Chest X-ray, PA view. Patient: 54 years old, sex M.
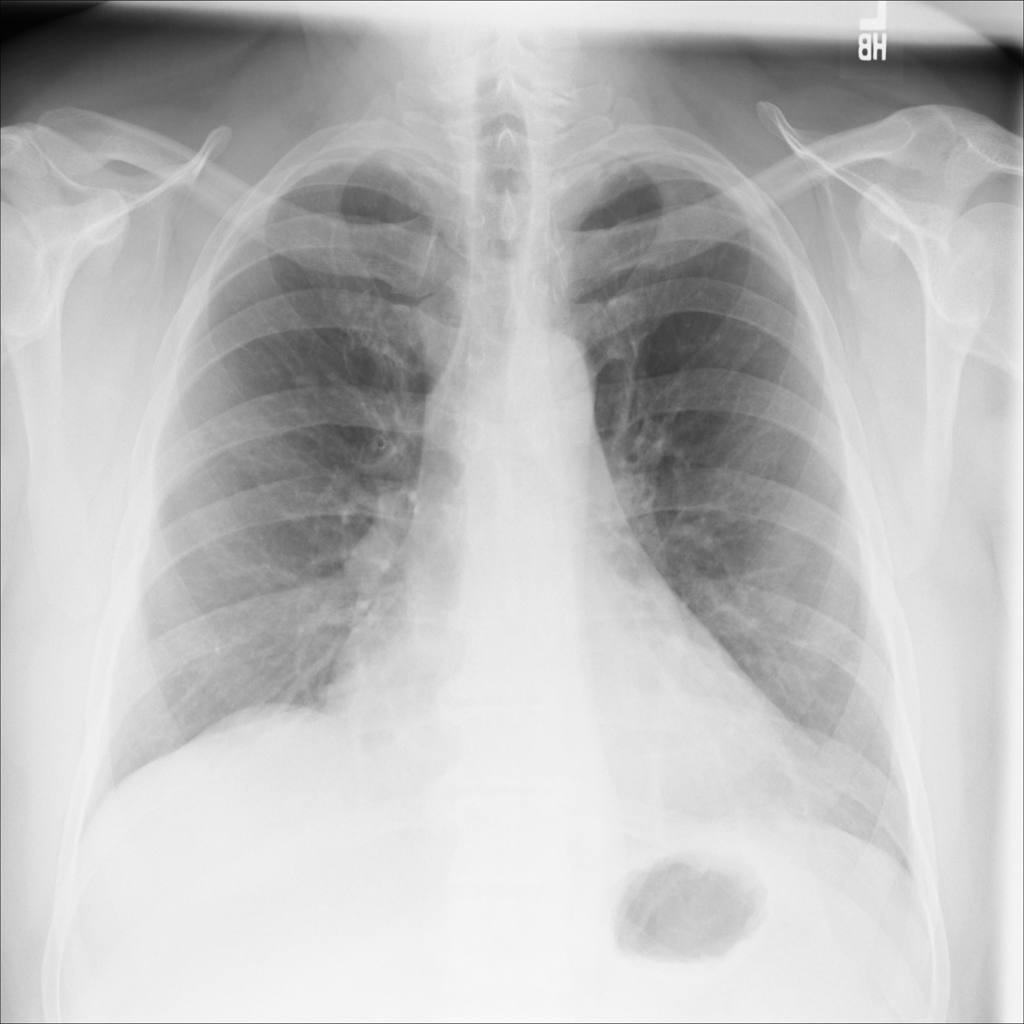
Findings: No Finding